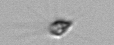
Label: Calciopappus